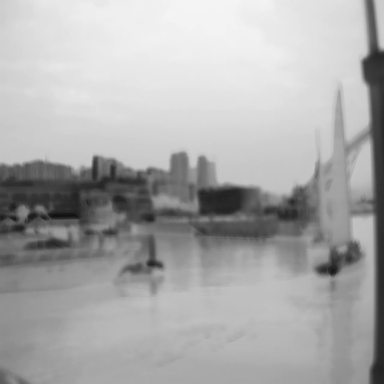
There is a canoe in the infrared image.